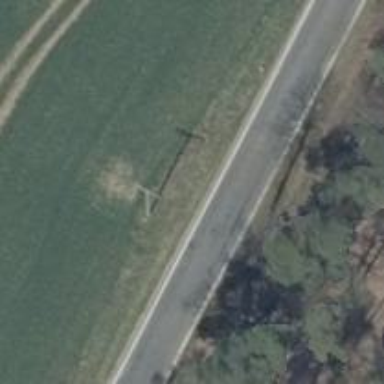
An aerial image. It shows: Power pole.